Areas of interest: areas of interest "Golden Century · Mingcheng"
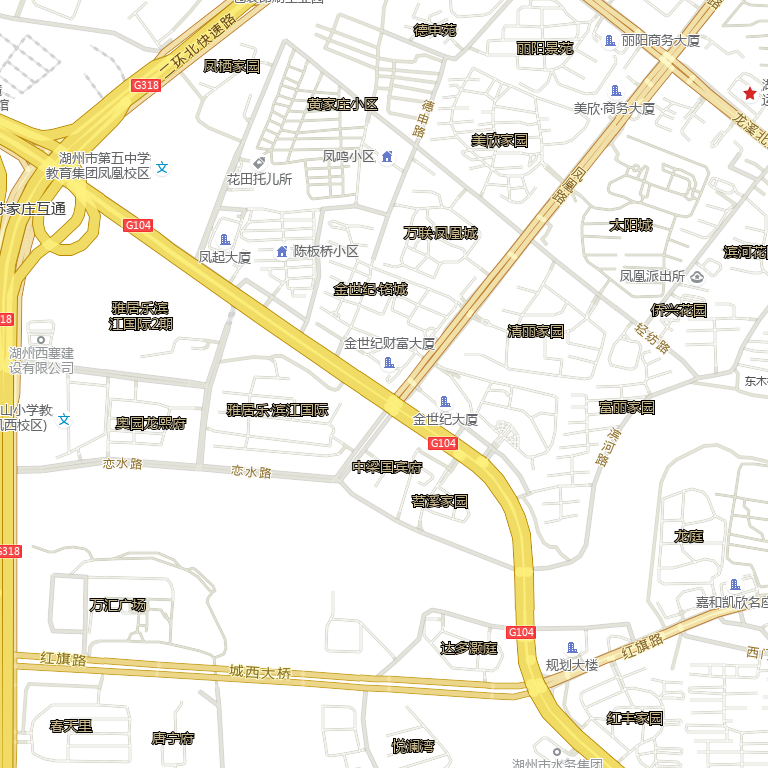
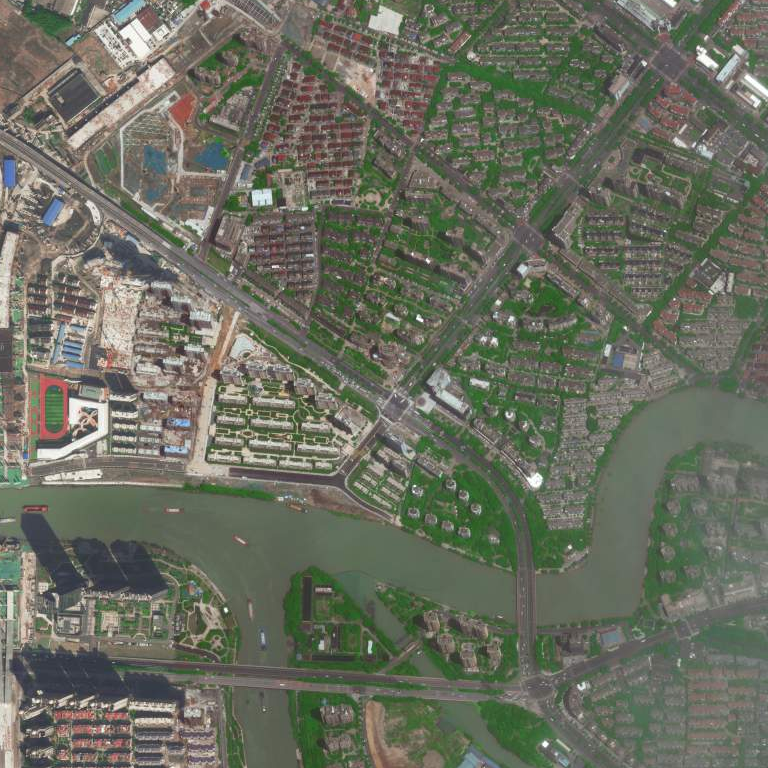